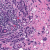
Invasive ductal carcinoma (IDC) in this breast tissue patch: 1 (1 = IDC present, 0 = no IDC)